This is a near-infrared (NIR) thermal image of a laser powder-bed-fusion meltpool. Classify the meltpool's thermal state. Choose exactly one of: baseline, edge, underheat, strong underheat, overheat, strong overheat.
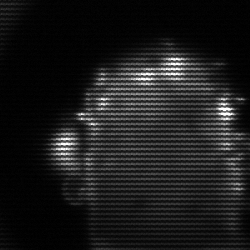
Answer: baseline